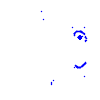
Particle: pion